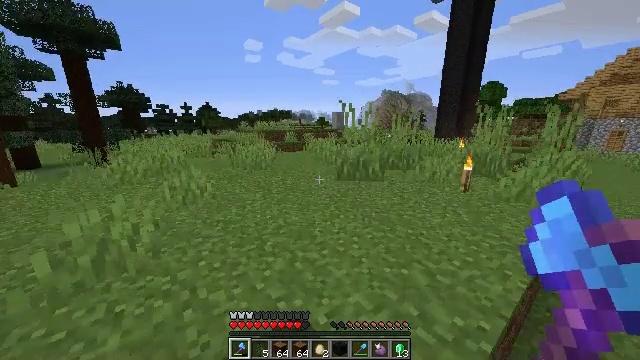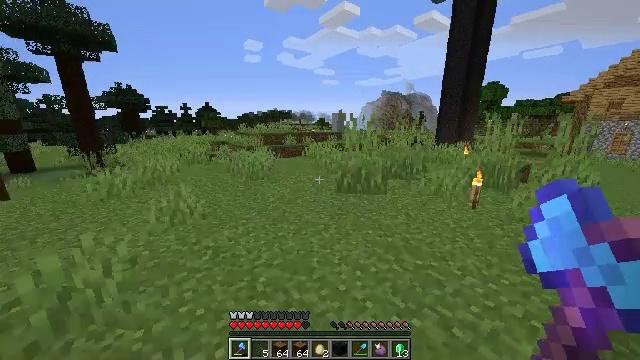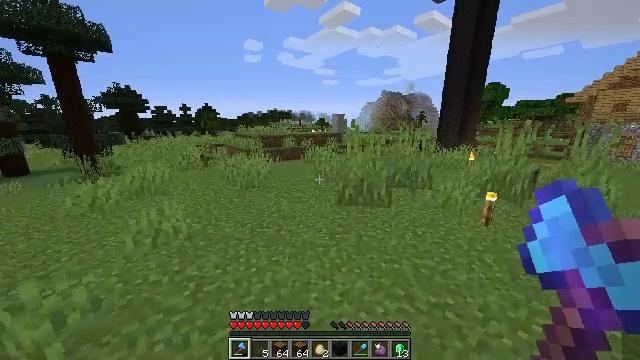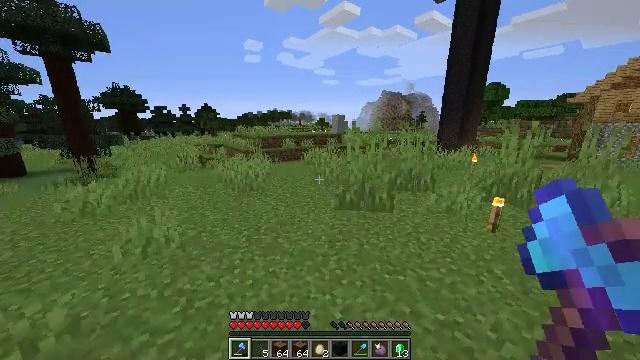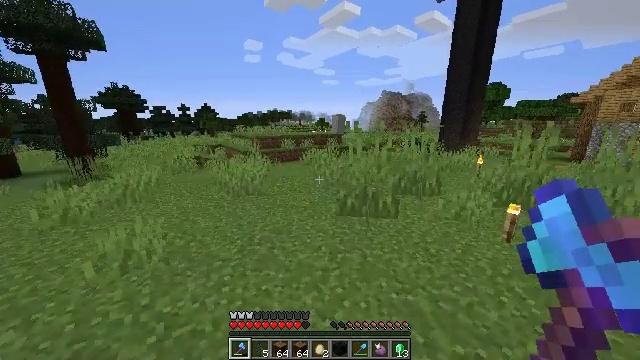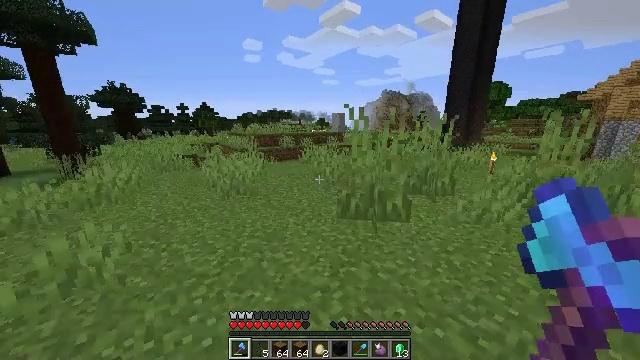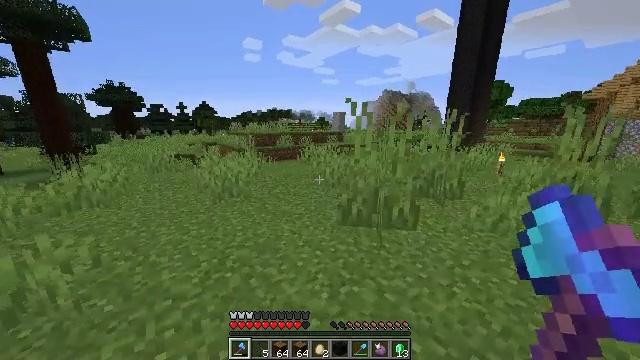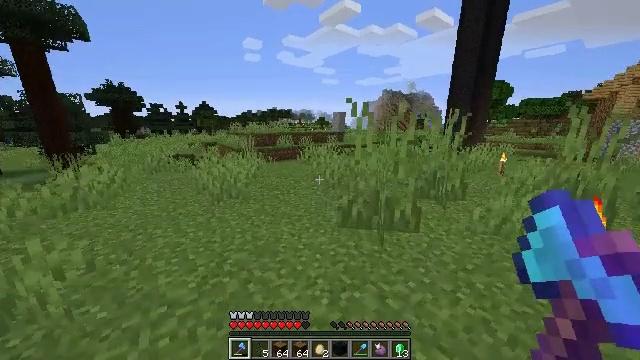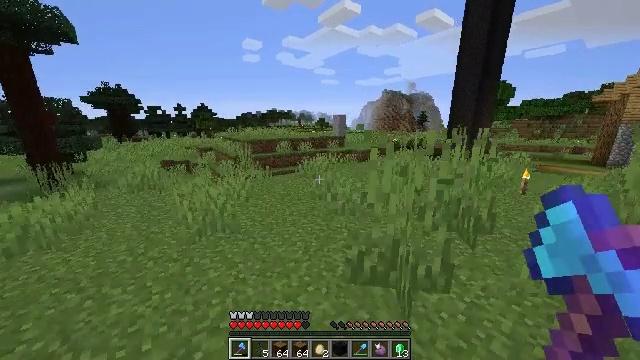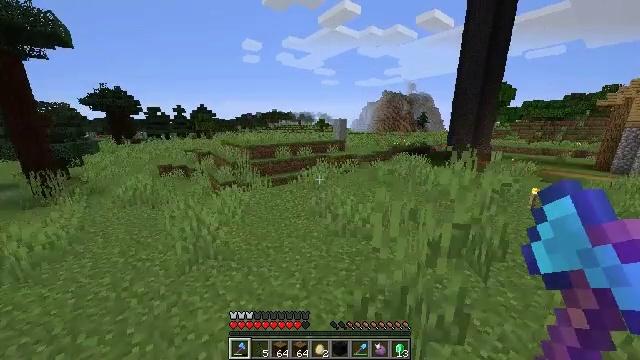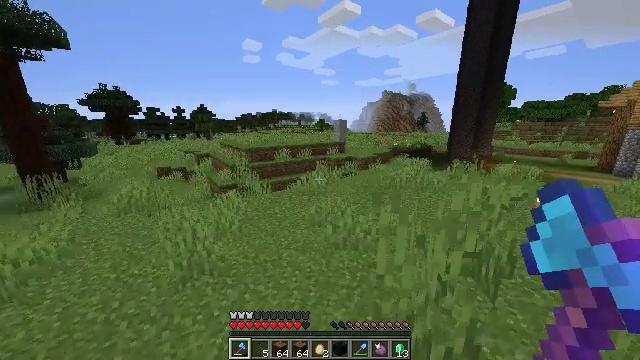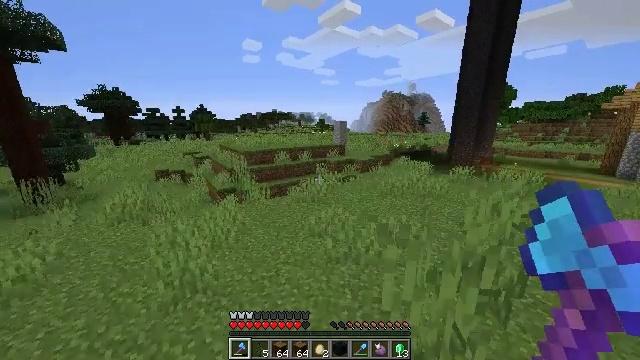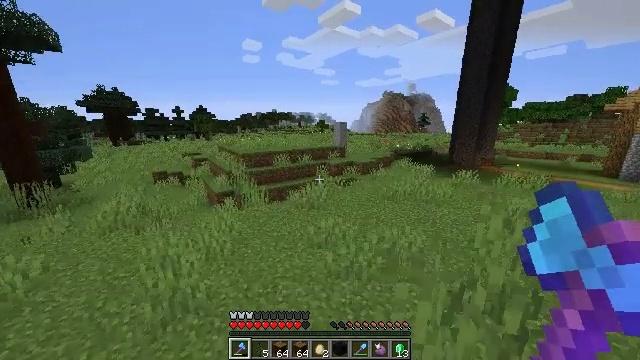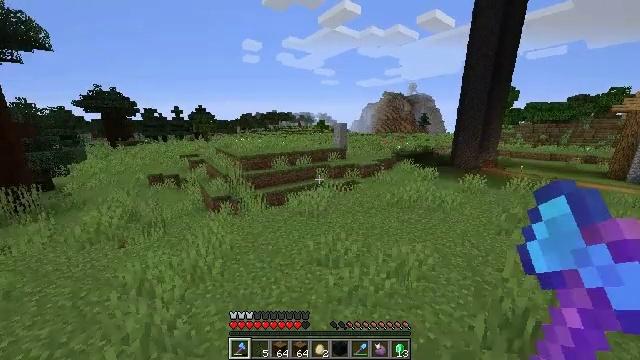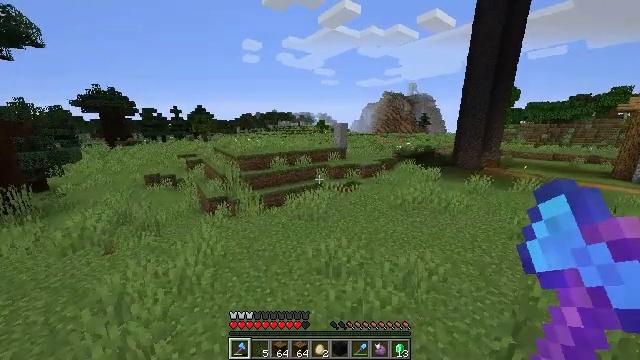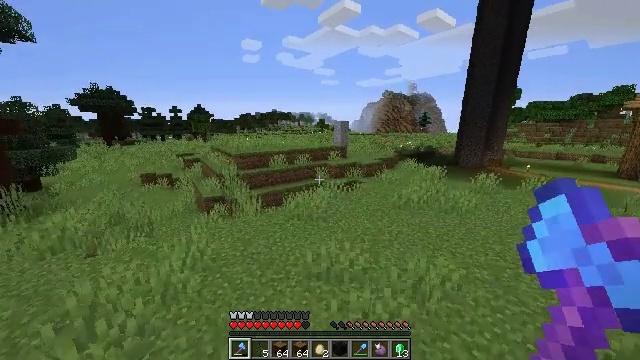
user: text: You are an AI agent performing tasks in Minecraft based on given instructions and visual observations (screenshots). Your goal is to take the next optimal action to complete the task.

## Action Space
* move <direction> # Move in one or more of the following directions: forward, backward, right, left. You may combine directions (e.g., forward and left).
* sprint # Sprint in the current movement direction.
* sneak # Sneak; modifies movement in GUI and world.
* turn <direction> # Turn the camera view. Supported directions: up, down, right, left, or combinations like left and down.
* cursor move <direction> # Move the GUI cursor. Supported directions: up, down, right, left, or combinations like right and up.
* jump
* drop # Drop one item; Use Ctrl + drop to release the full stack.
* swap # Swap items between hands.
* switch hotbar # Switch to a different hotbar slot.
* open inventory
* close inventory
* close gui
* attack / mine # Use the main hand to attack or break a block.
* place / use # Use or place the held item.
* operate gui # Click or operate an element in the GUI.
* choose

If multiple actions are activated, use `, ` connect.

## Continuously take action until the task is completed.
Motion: motion action
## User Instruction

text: Gather grass block for landscaping.
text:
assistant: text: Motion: move forward, sprint, jump
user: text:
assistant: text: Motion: move forward, sprint, jump
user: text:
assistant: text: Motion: move forward, sprint, jump
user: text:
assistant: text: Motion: move forward, sprint, jump
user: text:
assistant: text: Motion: move forward, sprint, jump
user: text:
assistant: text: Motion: move forward, sprint, jump
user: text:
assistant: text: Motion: move forward, sprint, jump
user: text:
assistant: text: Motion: move forward, sprint, jump
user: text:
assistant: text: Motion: move forward, sprint, jump
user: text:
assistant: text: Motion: move forward, sprint, jump
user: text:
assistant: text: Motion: move forward, sprint, jump
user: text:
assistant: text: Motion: move forward, sprint, jump
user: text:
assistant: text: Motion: move forward, sprint, jump
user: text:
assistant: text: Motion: move forward, sprint, jump
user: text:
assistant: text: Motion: move forward, sprint, jump
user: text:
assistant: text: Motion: move forward, sprint, jump
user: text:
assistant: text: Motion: move forward, sprint, jump
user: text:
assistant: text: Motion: move forward, sprint, jump
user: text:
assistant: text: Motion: move forward, sprint, jump
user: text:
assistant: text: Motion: move forward, sprint, jump
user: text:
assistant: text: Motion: move forward, sprint, turn right, jump
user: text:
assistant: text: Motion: move forward, sprint, turn right, jump
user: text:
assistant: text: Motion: move forward, sprint, turn right, jump
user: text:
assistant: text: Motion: move forward, sprint, turn right, jump
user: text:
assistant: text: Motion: move forward, sprint, turn right, jump
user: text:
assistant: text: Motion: move forward, sprint, turn right, jump
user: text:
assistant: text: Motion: move forward, sprint, jump
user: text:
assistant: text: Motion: move forward, sprint, jump
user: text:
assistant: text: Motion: move forward, sprint, jump
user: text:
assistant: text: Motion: move forward, sprint, jump